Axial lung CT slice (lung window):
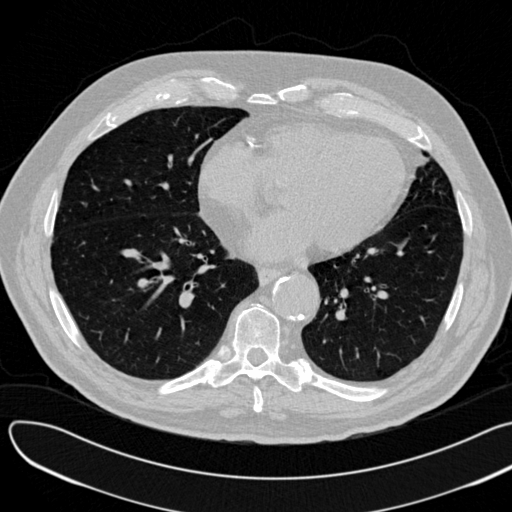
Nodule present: no